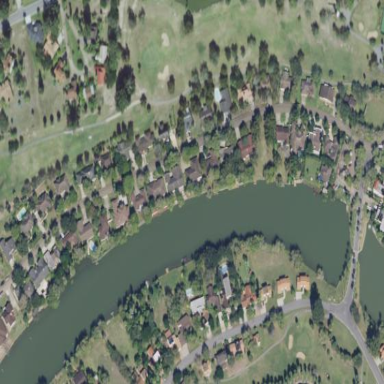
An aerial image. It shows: Golf course surrounded by greenery.